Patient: sex F, age 36
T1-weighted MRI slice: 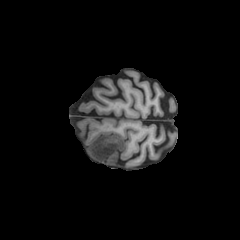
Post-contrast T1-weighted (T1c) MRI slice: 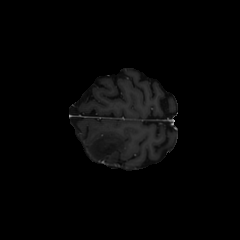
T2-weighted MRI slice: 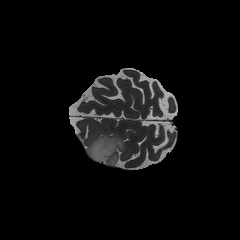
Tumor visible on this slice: yes
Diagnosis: Astrocytoma, IDH-mutant
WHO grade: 3